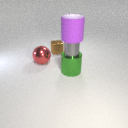
small brown metal cube to the right of large red metal sphere